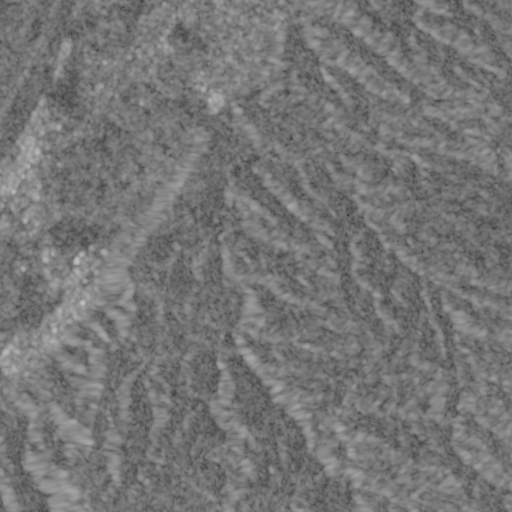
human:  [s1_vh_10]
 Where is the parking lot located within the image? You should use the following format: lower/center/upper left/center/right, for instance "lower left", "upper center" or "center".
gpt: The parking lot is located in the center left of the image.
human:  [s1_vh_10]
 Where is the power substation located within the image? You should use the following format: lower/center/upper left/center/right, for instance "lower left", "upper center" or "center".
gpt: The power substation is located in the center left of the image.
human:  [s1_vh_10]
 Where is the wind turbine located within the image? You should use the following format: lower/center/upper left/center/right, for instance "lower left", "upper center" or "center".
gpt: The wind turbine is located in the center left of the image.
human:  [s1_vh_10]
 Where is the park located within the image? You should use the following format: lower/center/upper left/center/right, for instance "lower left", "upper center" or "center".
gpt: There is no park in the image.

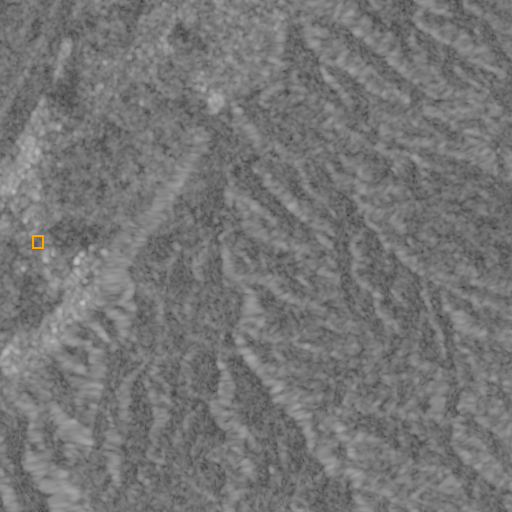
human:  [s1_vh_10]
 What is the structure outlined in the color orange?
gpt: The structure outlined in orange is a parking lot.
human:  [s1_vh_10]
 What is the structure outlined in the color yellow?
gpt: There is no yellow outline.